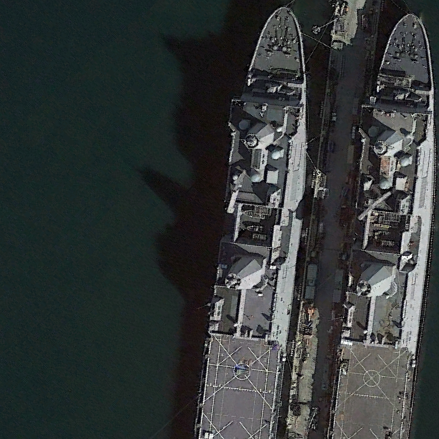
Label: combat